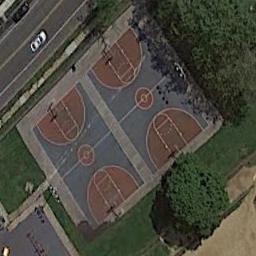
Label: basketball_court